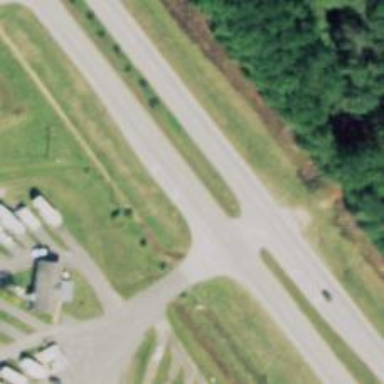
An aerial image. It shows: Dual carriageway trunk highway with asphalt surface. It is expressway.